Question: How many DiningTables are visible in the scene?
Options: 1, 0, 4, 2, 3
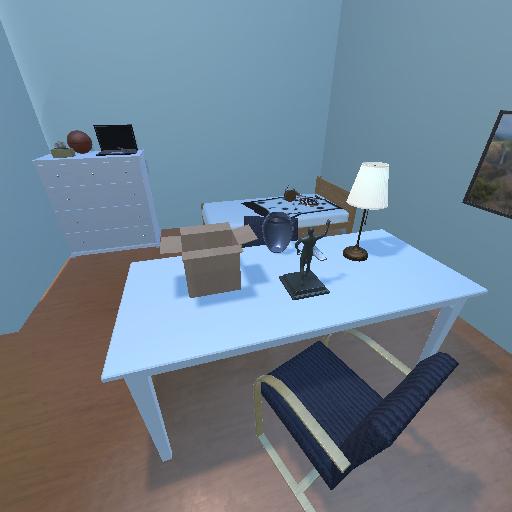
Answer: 1